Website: walmart
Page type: stored-credit-cards
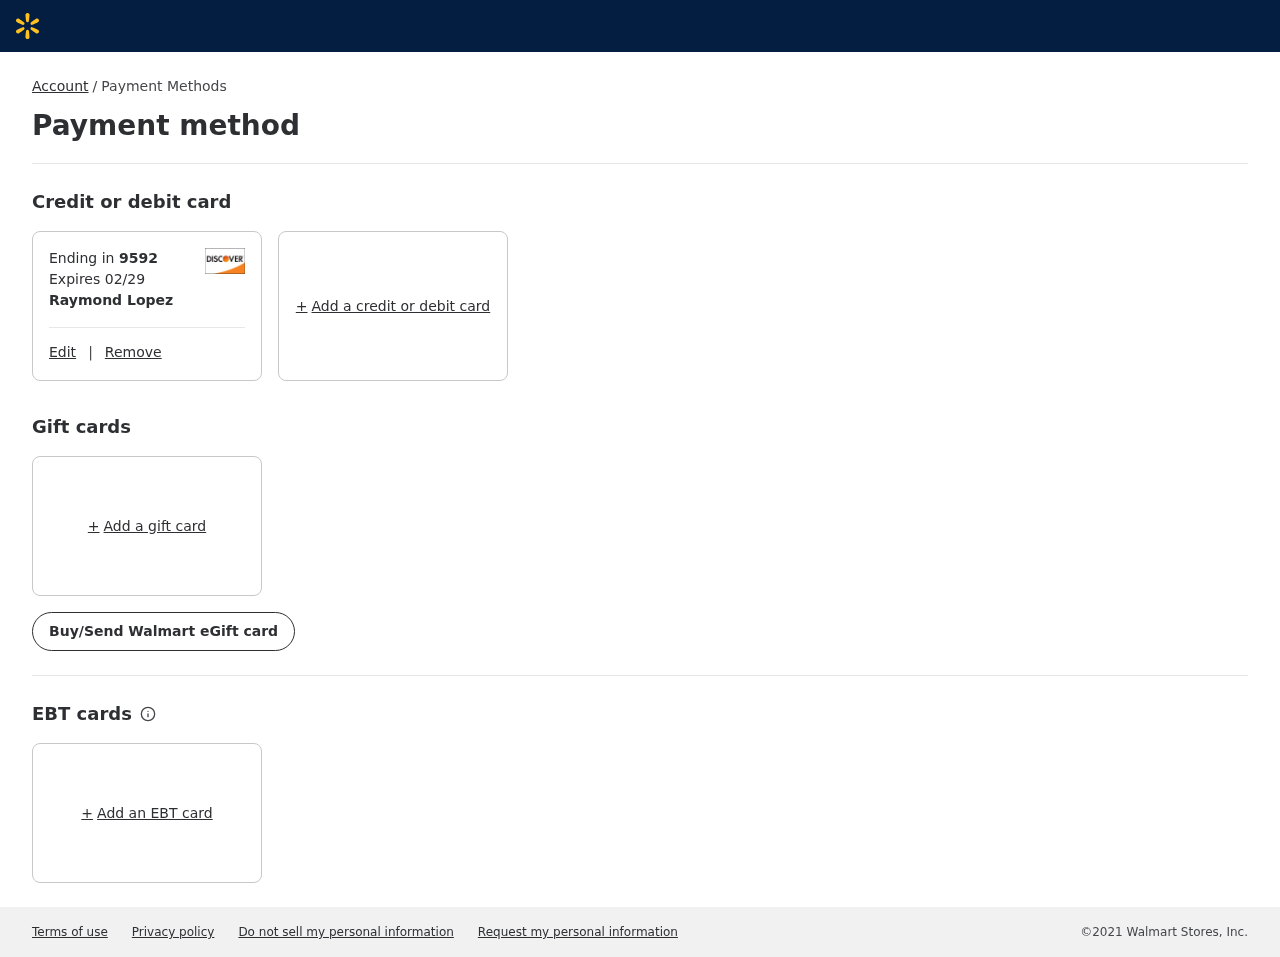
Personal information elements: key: PII_CARD_EXPIRY
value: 02/29
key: PII_CARD_LAST4
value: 9592
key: PII_FULLNAME
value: Raymond Lopez